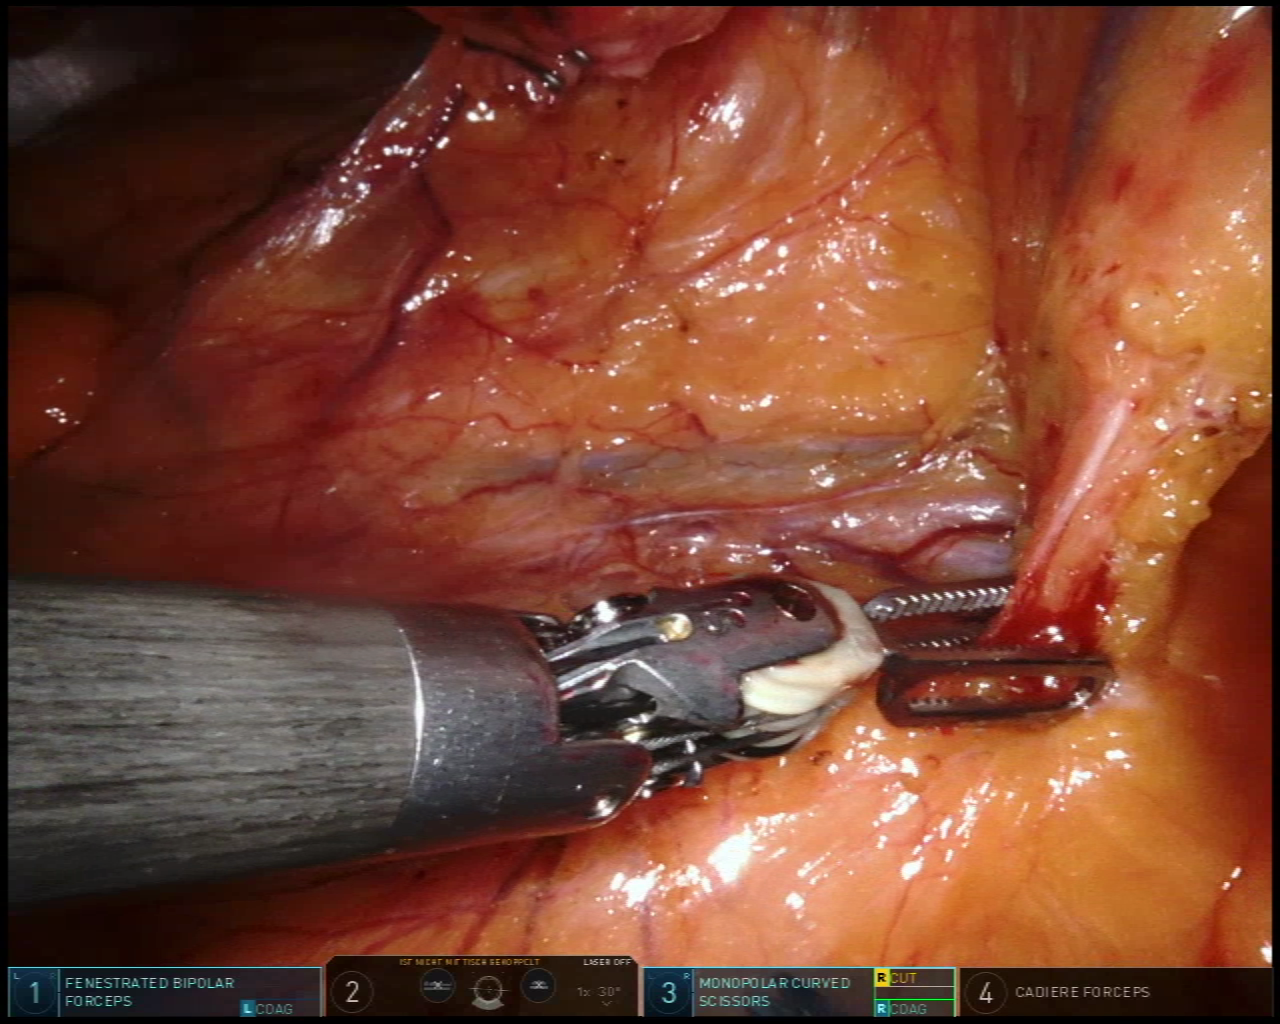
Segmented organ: ureter
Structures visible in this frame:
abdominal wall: no
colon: no
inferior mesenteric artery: no
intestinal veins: no
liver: no
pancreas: no
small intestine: no
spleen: no
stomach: no
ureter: yes
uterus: no
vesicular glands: no